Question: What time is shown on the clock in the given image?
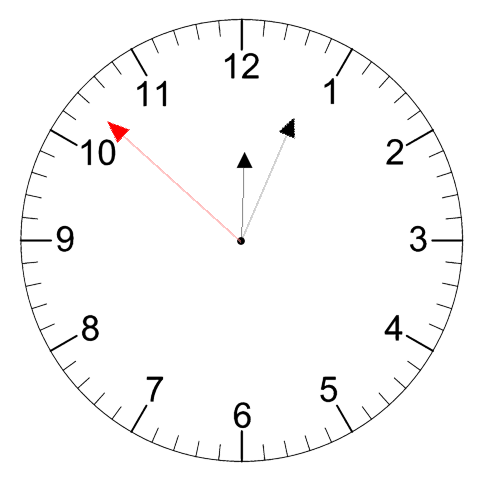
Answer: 12:03:52